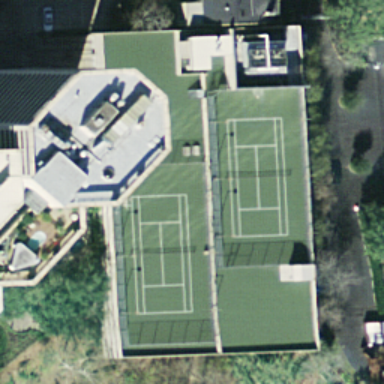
Two tennis courts on the green ground with some buildings surrounded .